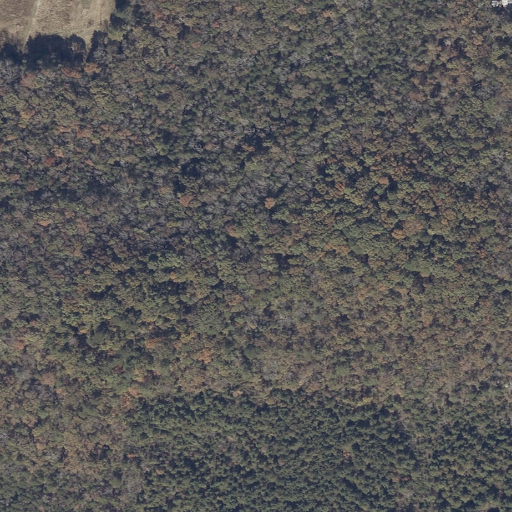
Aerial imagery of mountain in Alabama named Campground Mountain containing deciduous forest, evergreen forest, pasture, and mixed forest